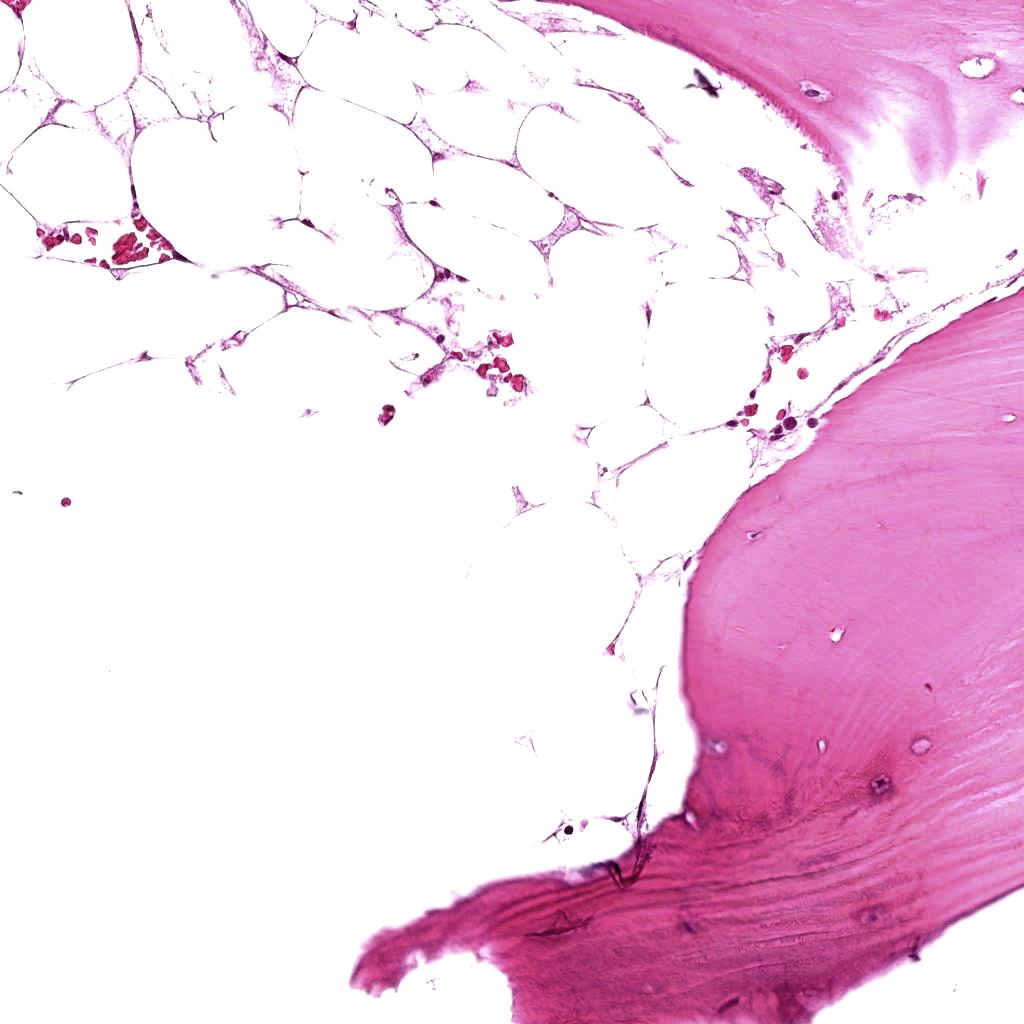
Label: Non-Tumor